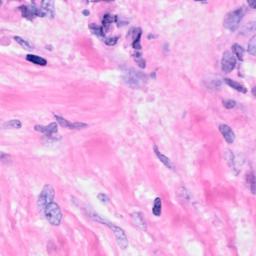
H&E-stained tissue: Breast